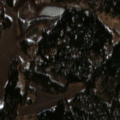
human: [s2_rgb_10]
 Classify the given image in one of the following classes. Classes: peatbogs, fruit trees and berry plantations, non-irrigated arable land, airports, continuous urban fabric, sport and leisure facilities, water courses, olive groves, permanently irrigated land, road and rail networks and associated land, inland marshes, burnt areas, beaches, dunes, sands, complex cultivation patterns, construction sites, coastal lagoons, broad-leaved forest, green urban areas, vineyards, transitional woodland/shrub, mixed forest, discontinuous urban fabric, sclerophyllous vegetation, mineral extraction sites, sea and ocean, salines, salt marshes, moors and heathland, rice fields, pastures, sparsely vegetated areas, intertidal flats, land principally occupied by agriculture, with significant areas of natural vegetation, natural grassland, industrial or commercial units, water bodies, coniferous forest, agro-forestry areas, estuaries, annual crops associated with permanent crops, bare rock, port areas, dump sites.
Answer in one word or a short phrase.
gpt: land principally occupied by agriculture, with significant areas of natural vegetation, coniferous forest, mixed forest